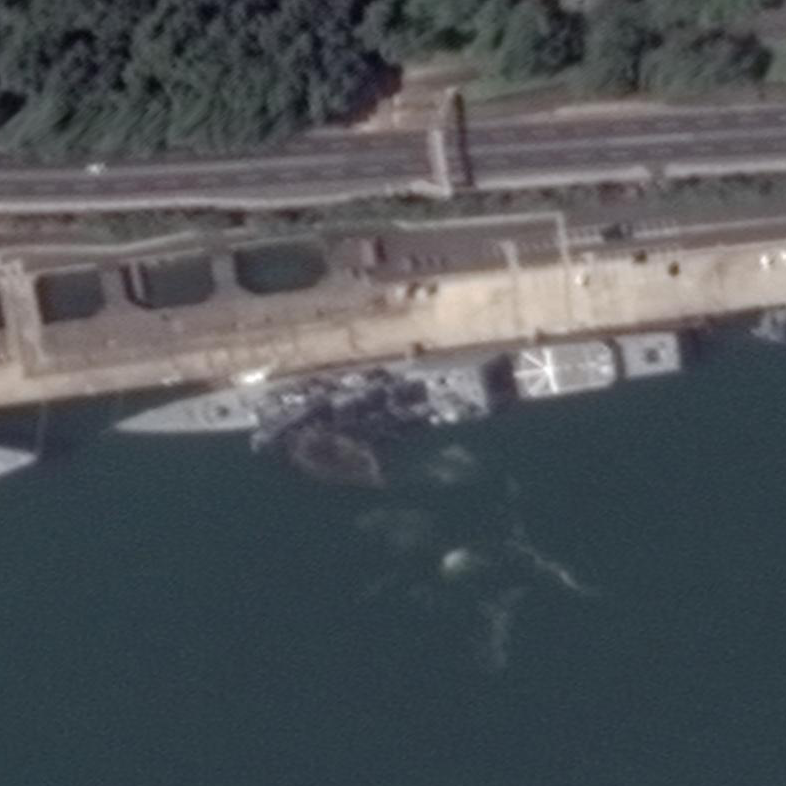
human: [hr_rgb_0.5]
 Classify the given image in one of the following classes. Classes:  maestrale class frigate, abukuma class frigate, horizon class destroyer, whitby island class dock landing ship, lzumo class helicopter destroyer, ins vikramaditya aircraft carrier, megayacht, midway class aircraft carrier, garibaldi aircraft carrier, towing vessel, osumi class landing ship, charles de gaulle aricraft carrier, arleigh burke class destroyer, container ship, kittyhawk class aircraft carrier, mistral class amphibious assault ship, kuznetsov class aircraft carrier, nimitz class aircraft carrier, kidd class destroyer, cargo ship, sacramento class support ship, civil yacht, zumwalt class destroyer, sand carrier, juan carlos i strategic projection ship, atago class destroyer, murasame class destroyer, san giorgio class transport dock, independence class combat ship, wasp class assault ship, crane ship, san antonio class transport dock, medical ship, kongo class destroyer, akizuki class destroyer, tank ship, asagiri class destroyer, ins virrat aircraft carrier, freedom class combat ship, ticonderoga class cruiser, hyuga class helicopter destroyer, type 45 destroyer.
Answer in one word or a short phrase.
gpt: Abukuma class frigate